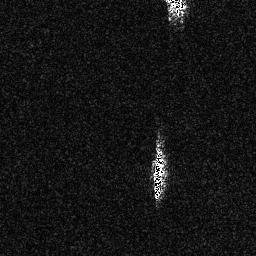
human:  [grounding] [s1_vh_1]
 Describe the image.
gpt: In the satellite image, there is  <ref>1 medium ship </ref> <box>[[58, 57, 64, 77, 0]]</box> located at center.